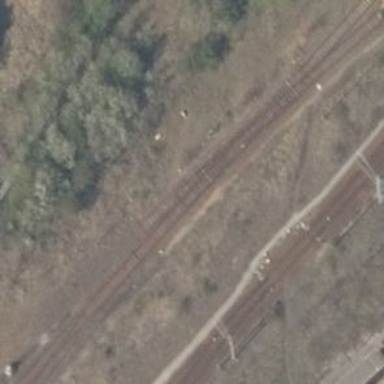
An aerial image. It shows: Railway switch.